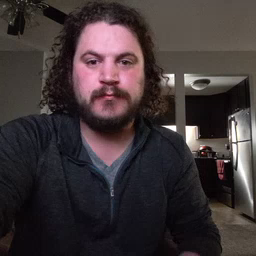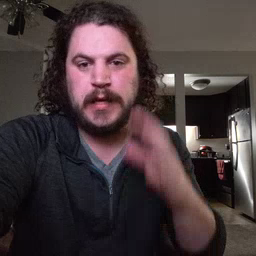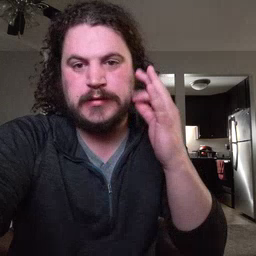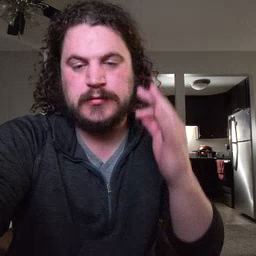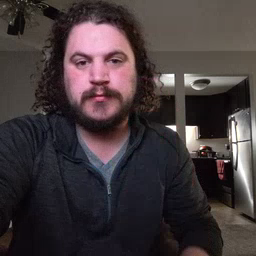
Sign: cat